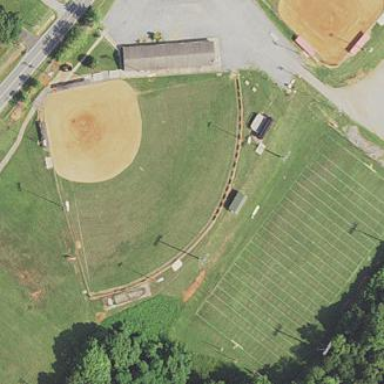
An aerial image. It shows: Baseball pitch for leisure land activities.